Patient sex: M
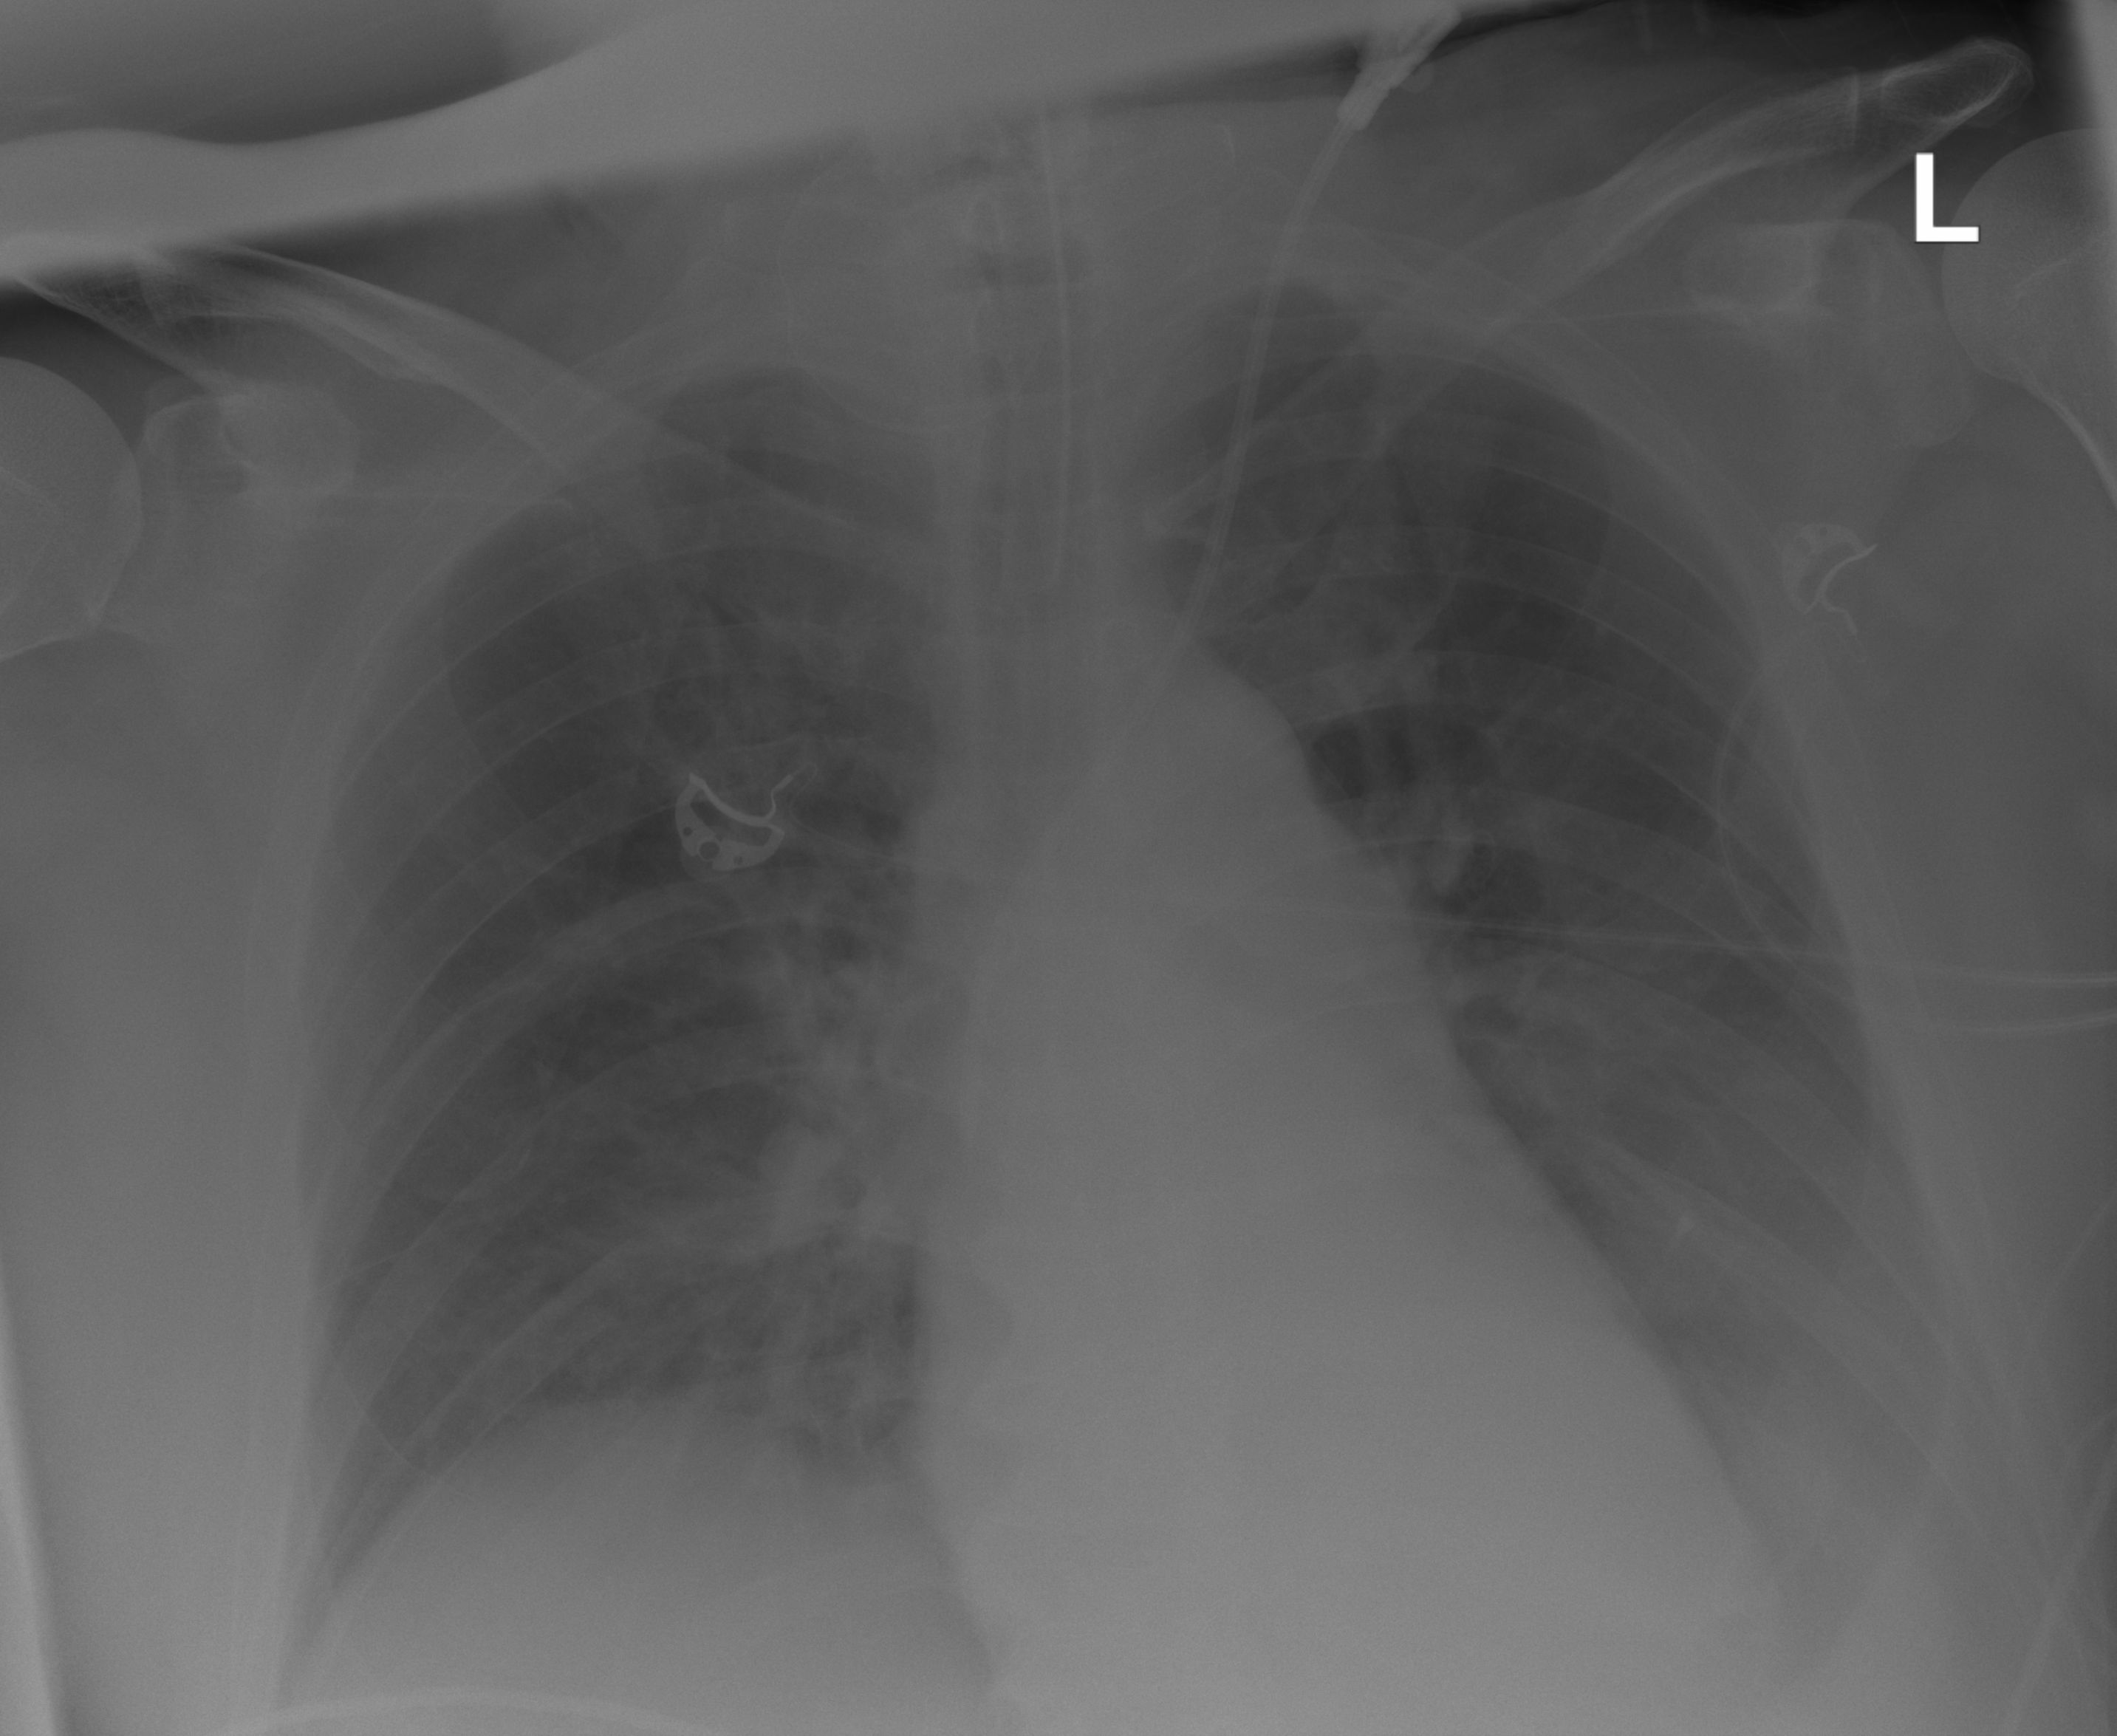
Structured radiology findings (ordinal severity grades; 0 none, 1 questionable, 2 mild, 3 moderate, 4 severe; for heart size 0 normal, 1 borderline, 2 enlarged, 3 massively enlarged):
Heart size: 0
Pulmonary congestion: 2
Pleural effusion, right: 1
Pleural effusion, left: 2
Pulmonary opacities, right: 0
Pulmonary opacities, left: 0
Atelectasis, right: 2
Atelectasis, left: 2